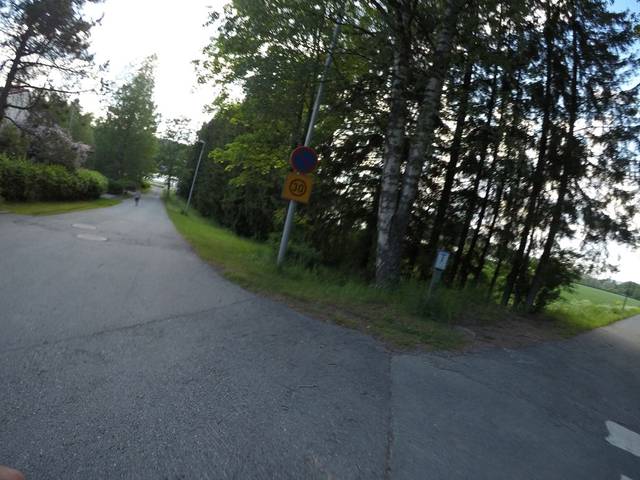
Region: Finland
Coordinates: 61.017, 24.452